Question: Let's say you have multiple pins at the same location or very close. Instead of displaying several very close pins I want to display a single pin with pin count. Is this possible?
Here's an example:

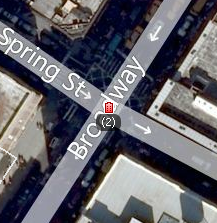
Answer: Check out MarkerClusterer: <URL>
It appears to do exactly what you want. For example:
<URL>